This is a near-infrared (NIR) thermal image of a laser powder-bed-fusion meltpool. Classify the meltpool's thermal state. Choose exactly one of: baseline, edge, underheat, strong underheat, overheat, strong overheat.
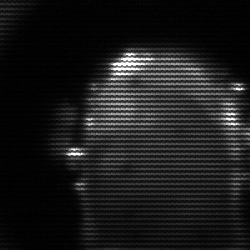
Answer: baseline